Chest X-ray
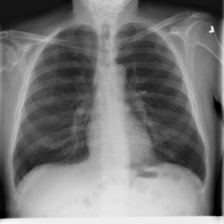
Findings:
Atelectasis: negative
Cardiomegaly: negative
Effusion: negative
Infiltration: negative
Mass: negative
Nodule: negative
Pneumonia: negative
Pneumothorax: negative
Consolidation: negative
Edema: negative
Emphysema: positive
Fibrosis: negative
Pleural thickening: negative
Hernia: negative